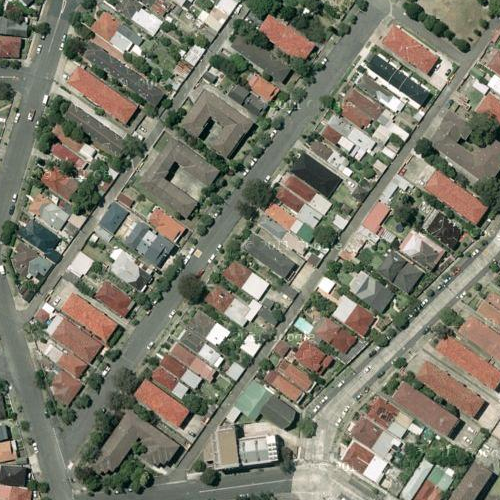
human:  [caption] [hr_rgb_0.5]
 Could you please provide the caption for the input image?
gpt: This is a residential area with many houses arranged neatly .

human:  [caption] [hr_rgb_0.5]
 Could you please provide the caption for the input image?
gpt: A town with many houses densely arranged with some raods go through this area .

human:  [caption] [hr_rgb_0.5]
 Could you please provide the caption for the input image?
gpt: A residential area with houses arranged neatly while many plants on the roadside .

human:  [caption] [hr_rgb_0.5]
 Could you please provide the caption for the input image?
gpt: A residential area with houses arranged neatly and some roads go through this area .

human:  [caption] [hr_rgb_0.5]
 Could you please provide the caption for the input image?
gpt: This is a residential area with houses desnsely arranged .